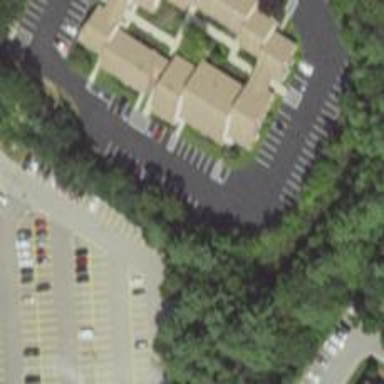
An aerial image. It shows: Parking space.